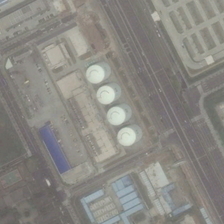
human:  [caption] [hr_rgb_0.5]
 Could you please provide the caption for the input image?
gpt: there are some white storage tanks in the factory .

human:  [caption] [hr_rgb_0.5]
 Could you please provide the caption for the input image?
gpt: there are rows of blue roofed houses in the factory .

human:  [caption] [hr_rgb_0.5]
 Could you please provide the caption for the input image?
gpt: there are some white storage tanks in the factory .

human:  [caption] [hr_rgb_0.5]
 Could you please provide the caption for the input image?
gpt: there are rows of blue roofed houses in the factory .

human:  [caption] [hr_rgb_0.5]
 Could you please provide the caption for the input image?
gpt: there are rows of blue roofed houses in the factory .